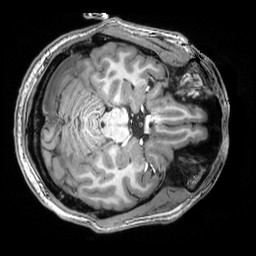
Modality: T1w
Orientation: axial
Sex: female